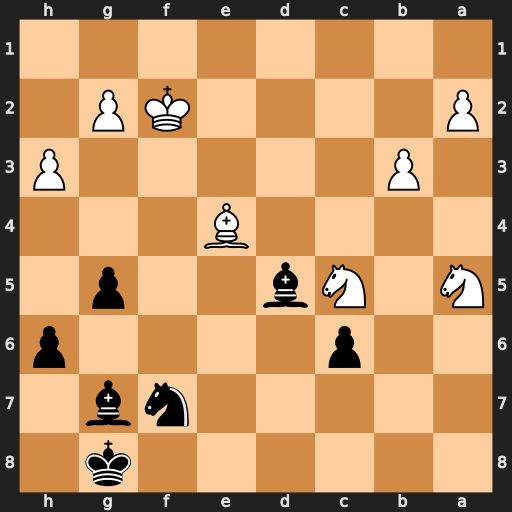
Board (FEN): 6k1/5nb1/2p4p/N1Nb2p1/4B3/1P5P/P4KP1/8
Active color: b
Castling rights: -
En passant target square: -
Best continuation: Bd4+ Ke2 Bxc5 Bxd5 cxd5